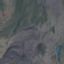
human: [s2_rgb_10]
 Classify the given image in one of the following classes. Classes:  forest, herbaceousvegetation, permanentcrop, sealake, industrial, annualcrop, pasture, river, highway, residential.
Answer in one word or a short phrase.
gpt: HerbaceousVegetation